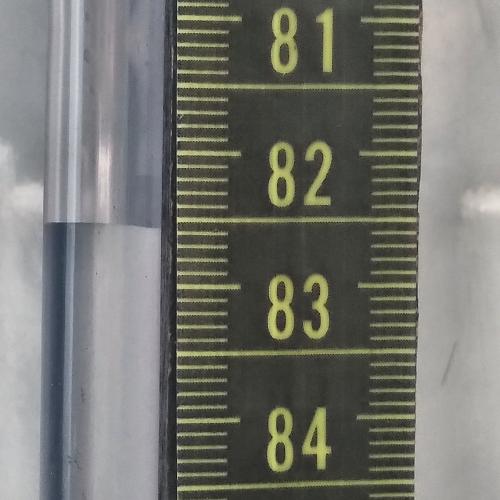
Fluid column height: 82.6 cm